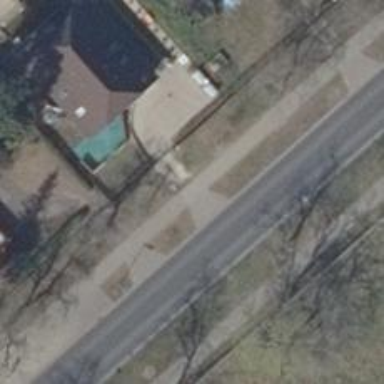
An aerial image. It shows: Driveway leading to service road.